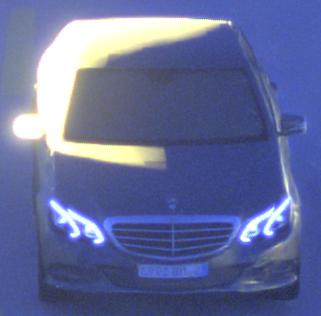
Make: Mercedes-Benz
Model: E 200
Detailed model: E-Class (212) Limousine
Model produced from: 2013/04
Model produced until: 2015/10
Doors: 4
Color: gray
Road condition: dry road
Daytime: sunrise or sunset
Contrast: high contrast